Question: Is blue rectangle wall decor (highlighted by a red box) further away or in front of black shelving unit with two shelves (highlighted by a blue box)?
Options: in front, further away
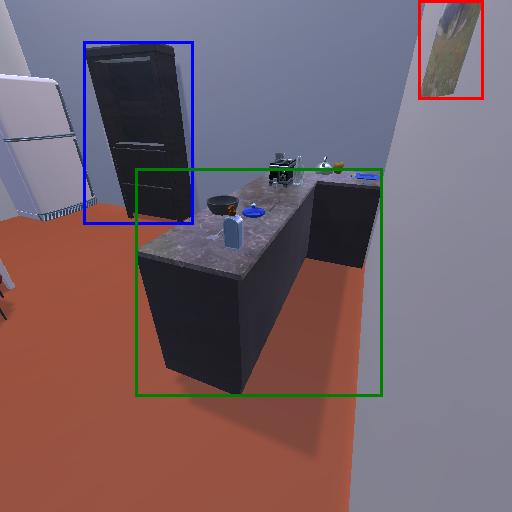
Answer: in front